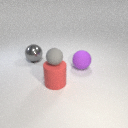
large gray metal sphere to the left of large purple rubber sphere